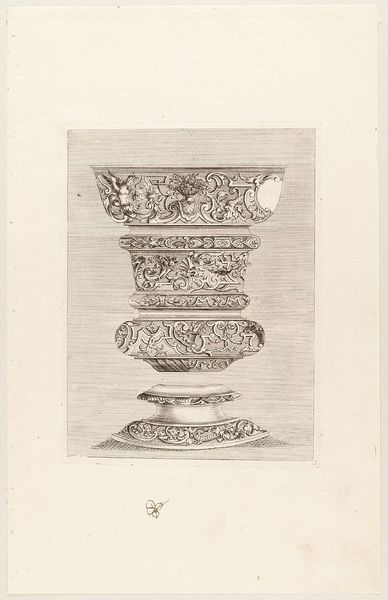
Titel: Pokal, Blatt aus der Folge 'Neu inventirtes Formular Büchlein vor Gold und Silber Arbeiter auch andere Künstler sehr dienlich'
Künstler: Johann Jacob Biller
Standort: Hamburg
Institution: Museum für Kunst und Gewerbe Hamburg
Schlagwörter: barock, frucht, krug, papier, grafik, graphik, fotografie, photographie, becher, druckgraphik, druckgrafik, stich, kunstgewerbe, laubwerk, blattwerk, pokal, kupferstich, kunsthandwerk, fruchtkorb, groteske, goldschmiedearbeit, bandelwerk, reproduktionen, berain, barockzeit, barockzeitalter, industriedesign, druckerzeugnisse, früchte, ornamentstich, vorlageblätter, füllhorn